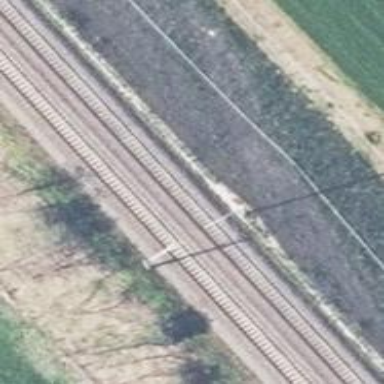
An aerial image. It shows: Milestone along the railway track with catenary mast.